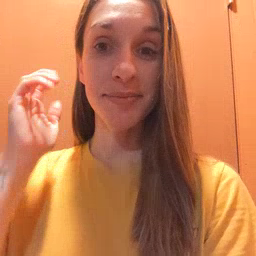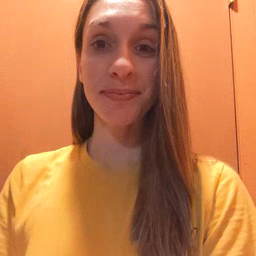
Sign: lion